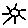
Label: sun